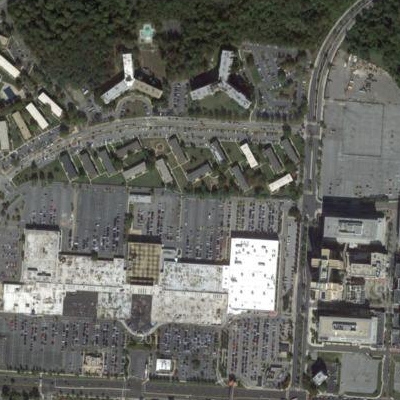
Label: gParking